高一 · 代数
某航空公司规定, 乘客所携带行李的重量 $(\mathrm{kg})$ 与其运费(元)由如图的一次函数图象确定, 那么乘客可免费携带行李的最大重量为 \$ \qquad \$ (kg).

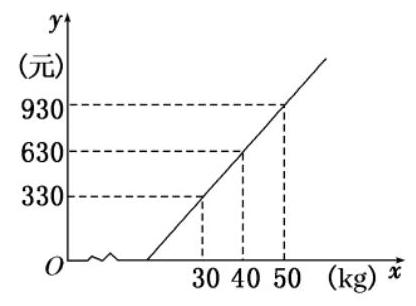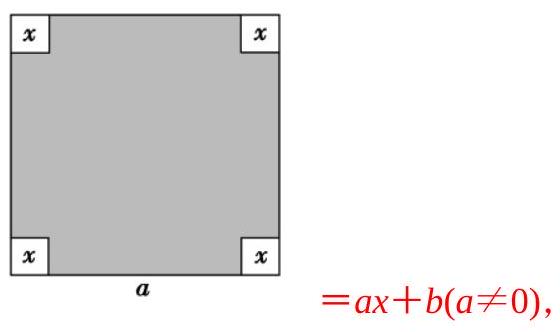
答案: 19
解析: 设一次函数解析式为 $y$

代入点(30,330)与点(40,630)得 $\left\{\begin{array}{l}330=30 a+b, \\ 630=40 a+b,\end{array}\right.$ 解得 $\left\{\begin{array}{l}a=30, \\ b=-570 .\end{array}\right.$

即 $y=30 x-570$,

若要免费，则 $y \leqslant 0, \therefore x \leqslant 19$.